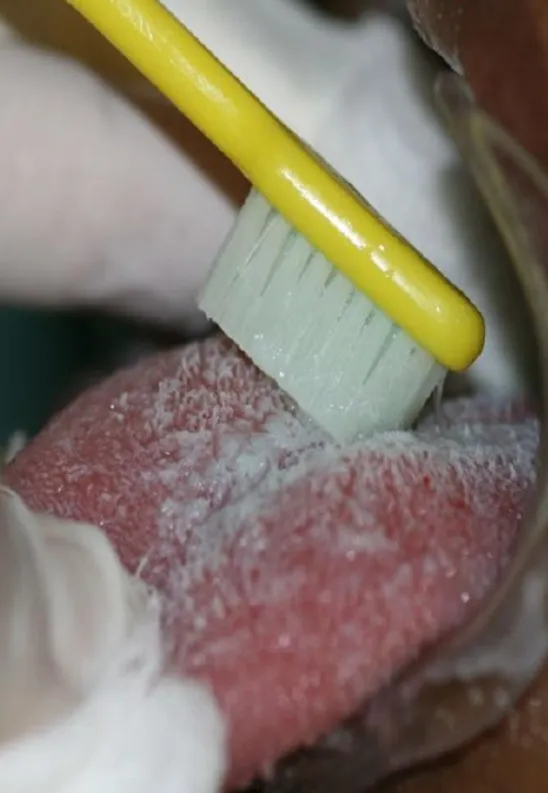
Removing tongue coating with toothbrush - posterior direction to previous.
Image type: medical_photograph (other_medical_photograph)